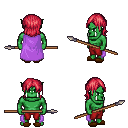
a pixel art fantasy rpg character, male body template, orc, green skin, lavender cape, red pants, ruby red long bangs hairstyle, brown slippers, spear, four views (front, back, left, right), 2x2 character sprite sheet, small pixel art, hard edges, no anti-aliasing